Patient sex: F
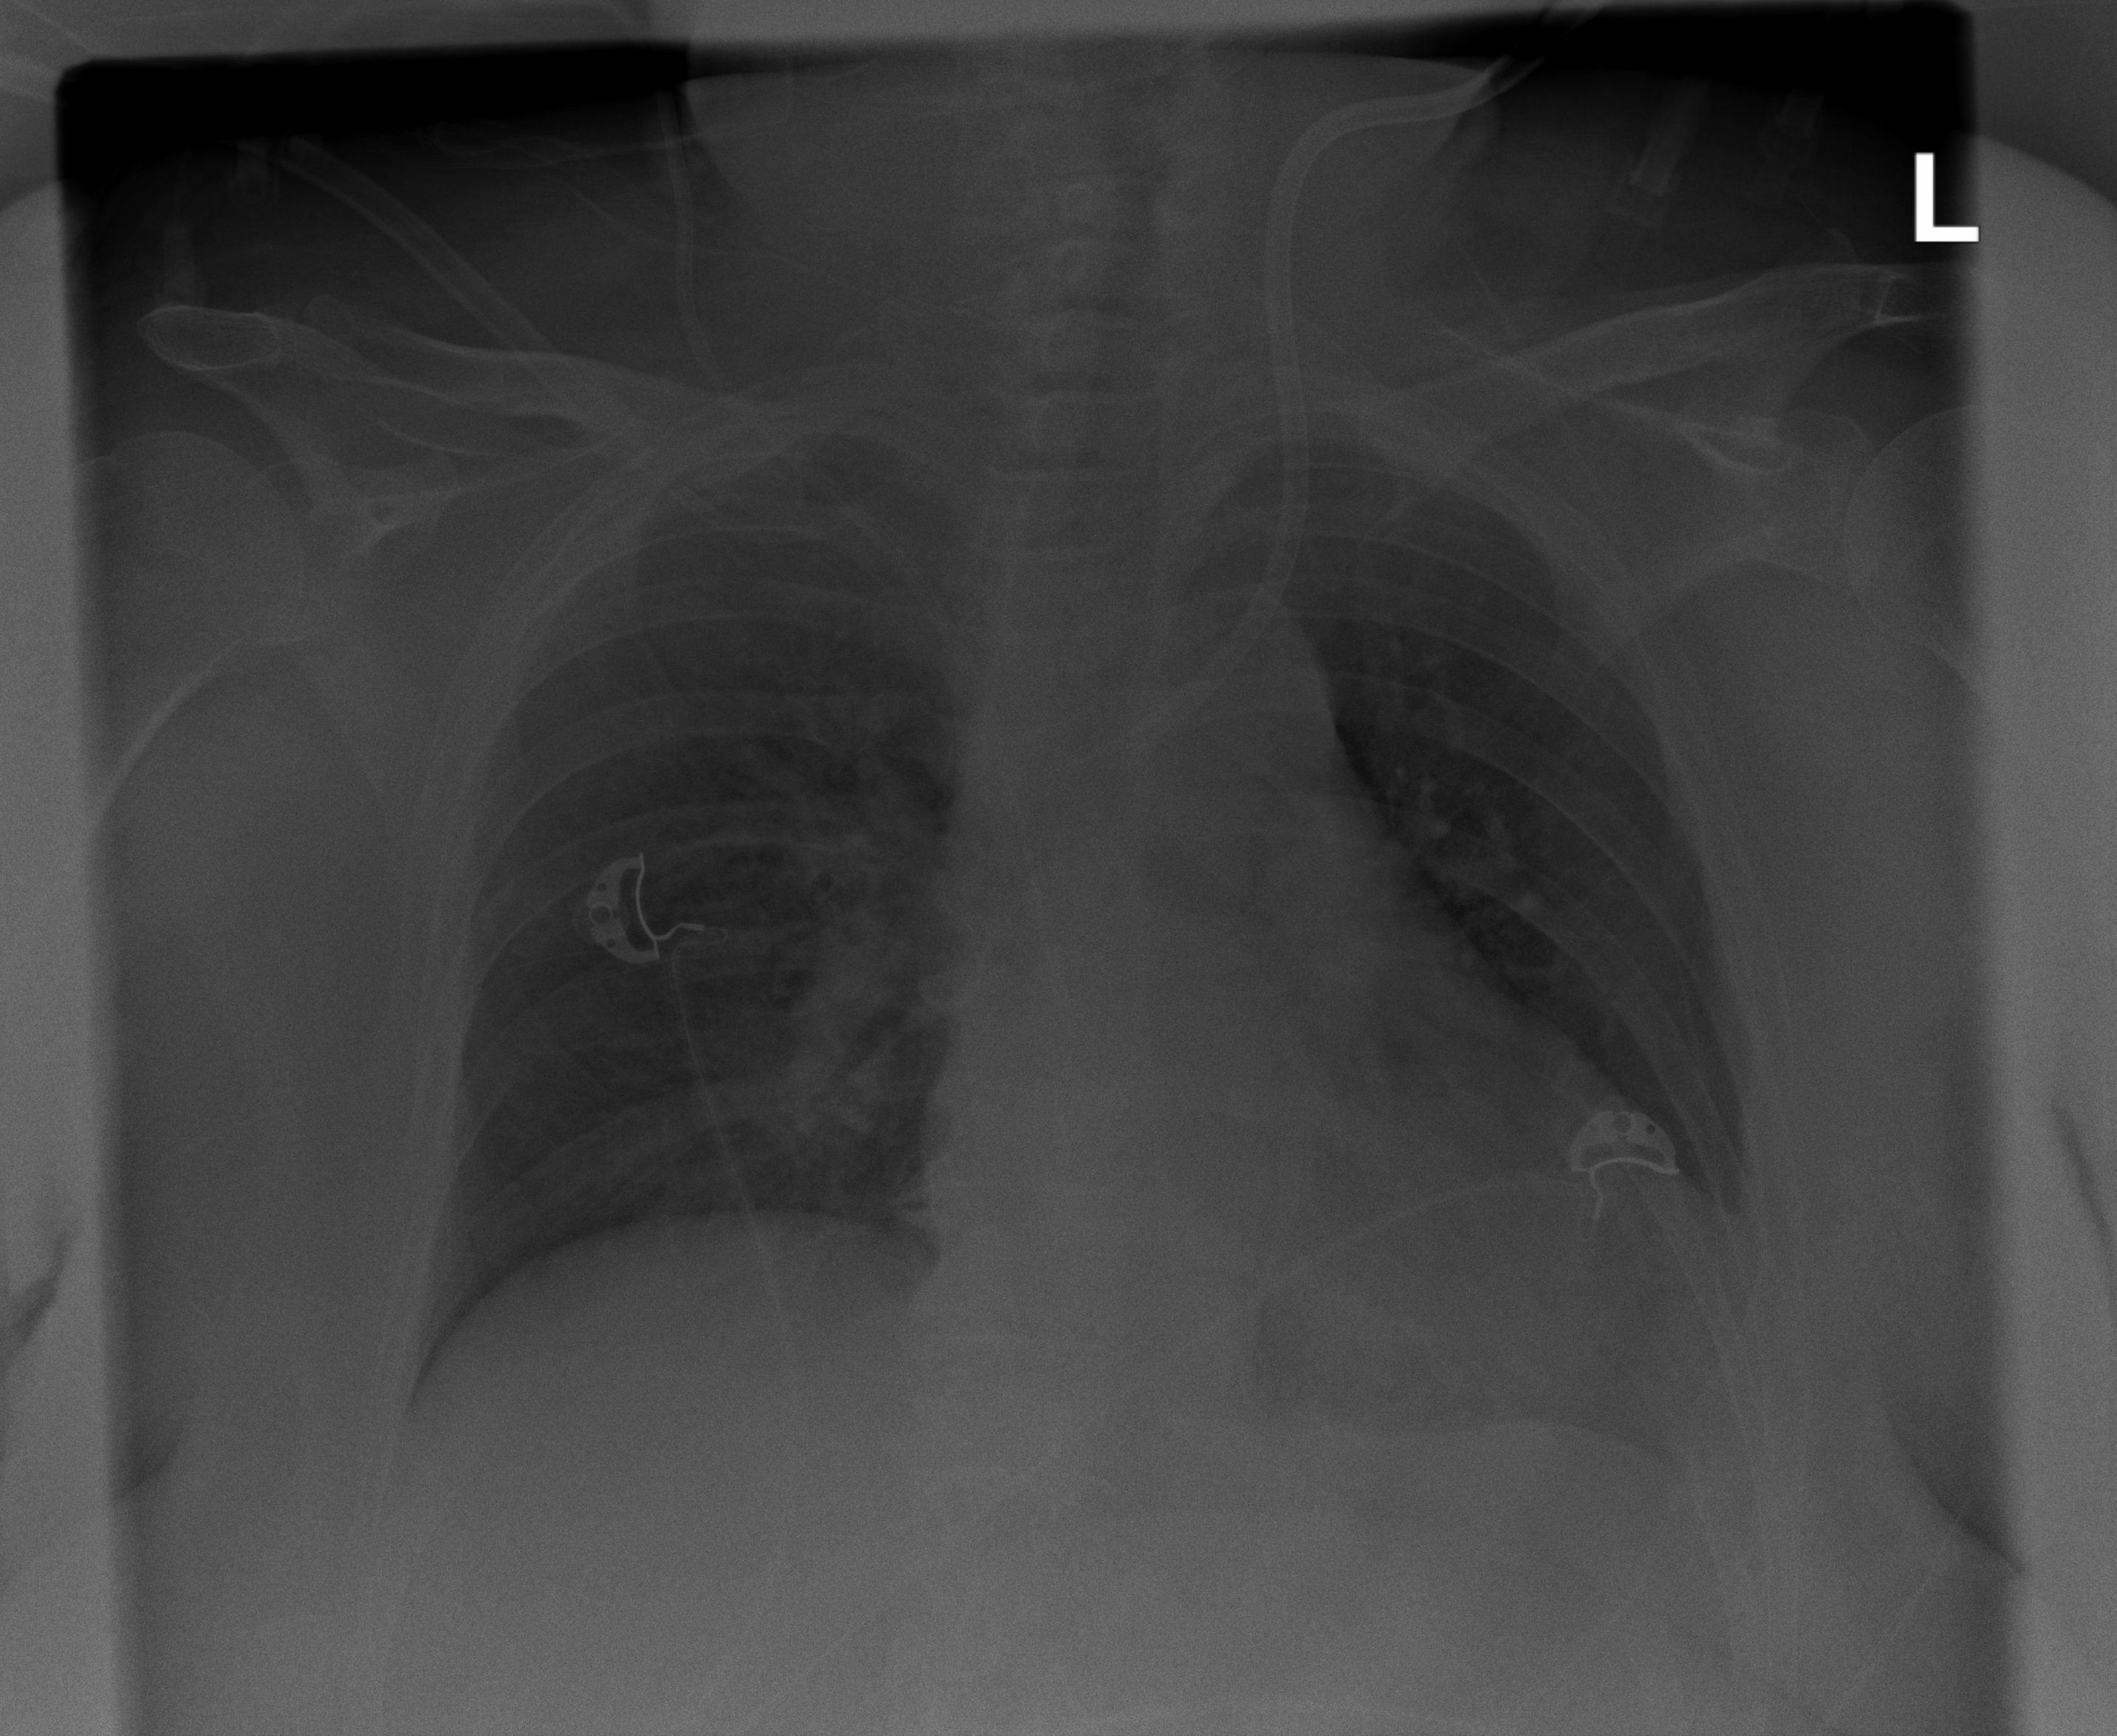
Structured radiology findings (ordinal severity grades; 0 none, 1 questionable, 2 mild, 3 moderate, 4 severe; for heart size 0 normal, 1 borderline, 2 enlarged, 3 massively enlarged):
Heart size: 1
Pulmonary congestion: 2
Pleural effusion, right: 0
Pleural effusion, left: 2
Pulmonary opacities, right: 3
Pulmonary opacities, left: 3
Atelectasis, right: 0
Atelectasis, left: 0